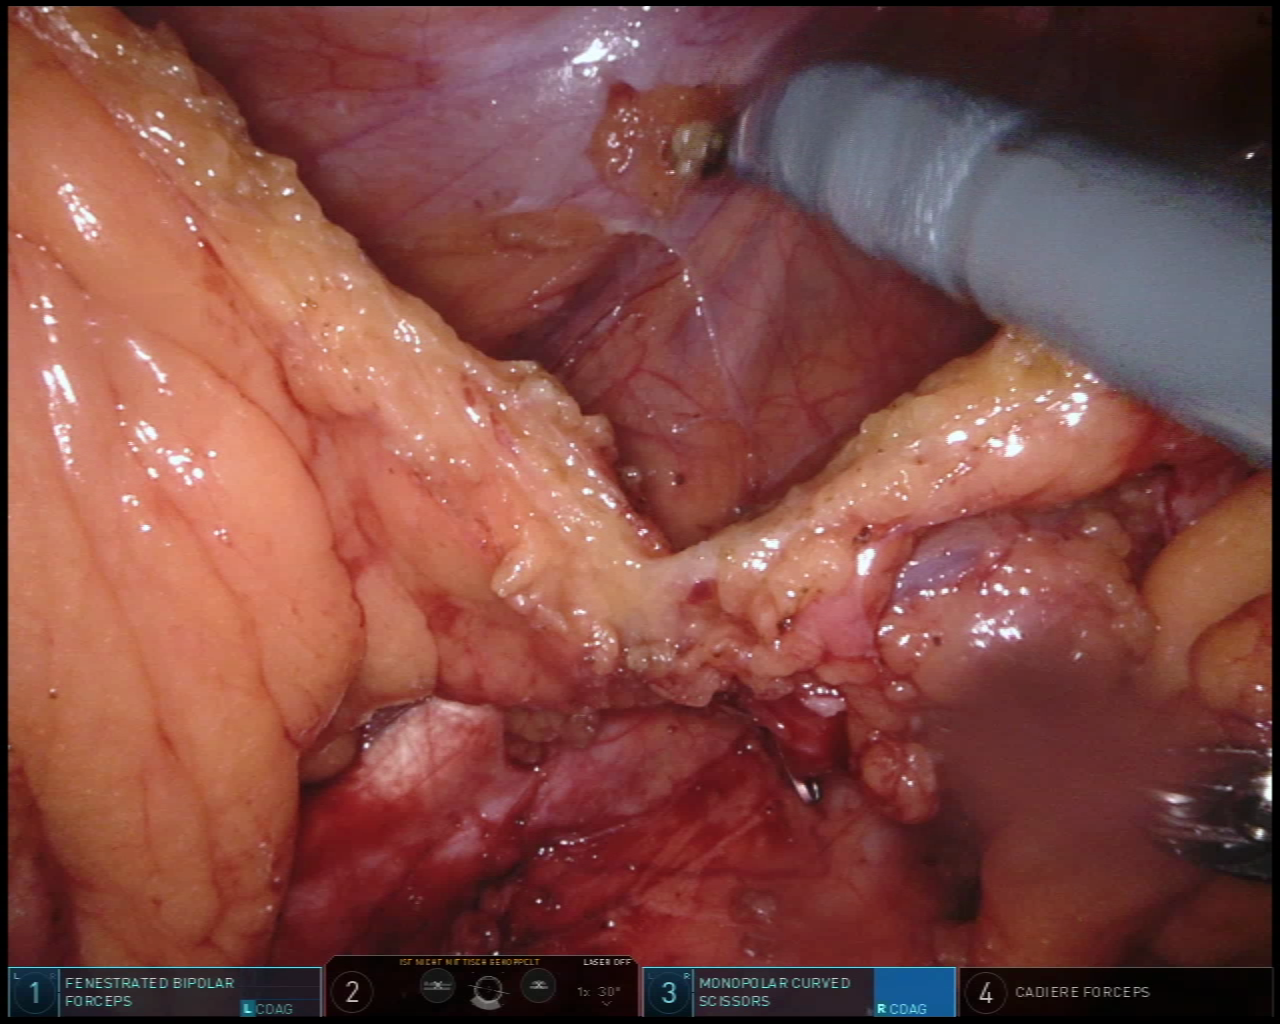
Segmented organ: ureter
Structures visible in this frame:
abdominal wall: yes
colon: no
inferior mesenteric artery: no
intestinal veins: no
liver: no
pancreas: no
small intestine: no
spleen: no
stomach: no
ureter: yes
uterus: no
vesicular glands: no